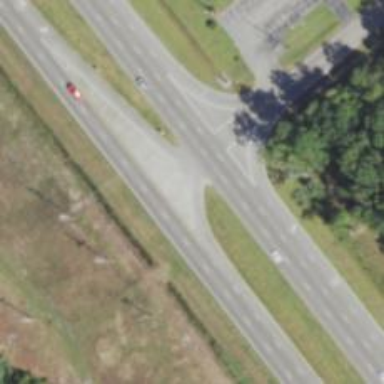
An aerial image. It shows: Trunk link highway.